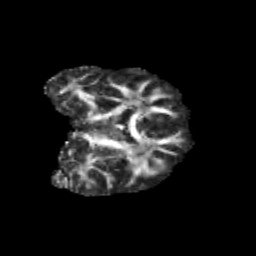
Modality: FA
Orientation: coronal
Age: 12
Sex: female
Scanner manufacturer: siemens
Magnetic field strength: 3 T
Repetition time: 3.8 s
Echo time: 0.07 s